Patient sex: M
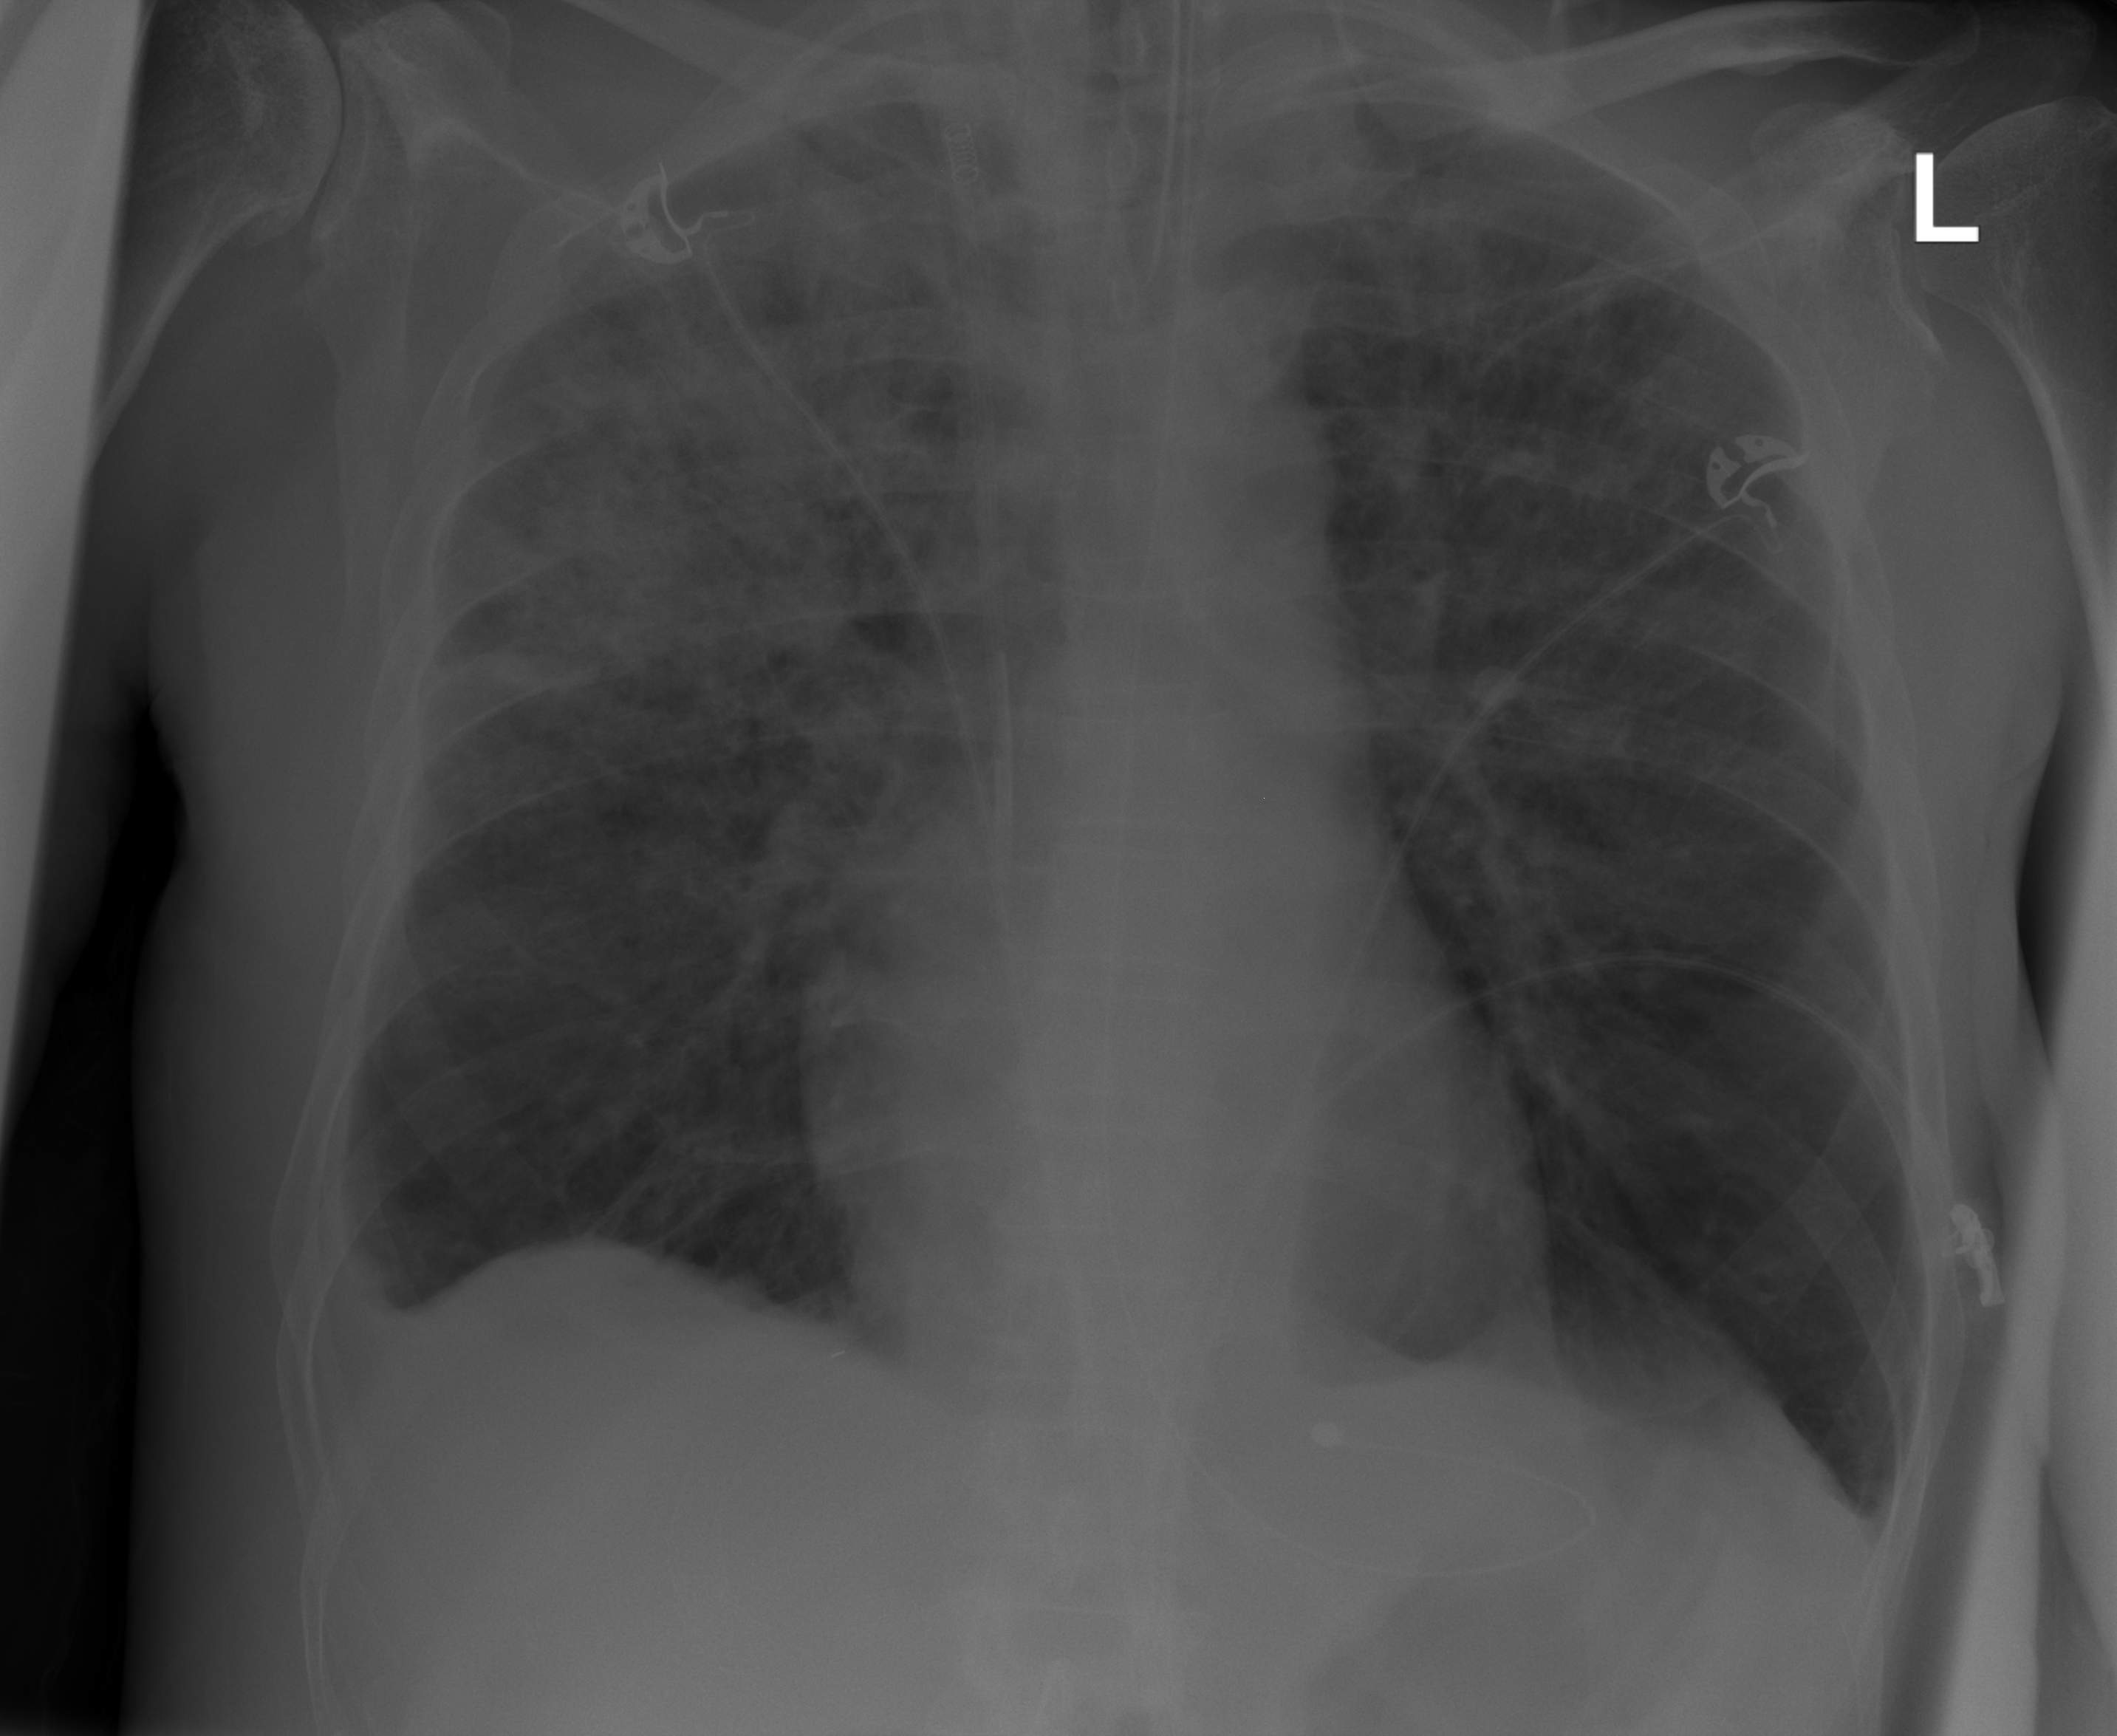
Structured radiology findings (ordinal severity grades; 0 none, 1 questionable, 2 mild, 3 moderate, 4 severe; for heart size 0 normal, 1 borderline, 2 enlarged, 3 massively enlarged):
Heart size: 1
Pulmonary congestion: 0
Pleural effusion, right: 2
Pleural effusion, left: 2
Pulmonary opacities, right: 3
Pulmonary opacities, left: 3
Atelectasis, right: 2
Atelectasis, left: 2